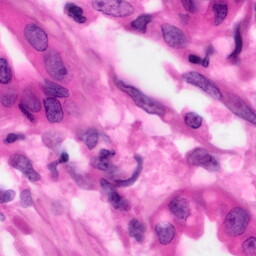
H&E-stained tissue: Pancreatic